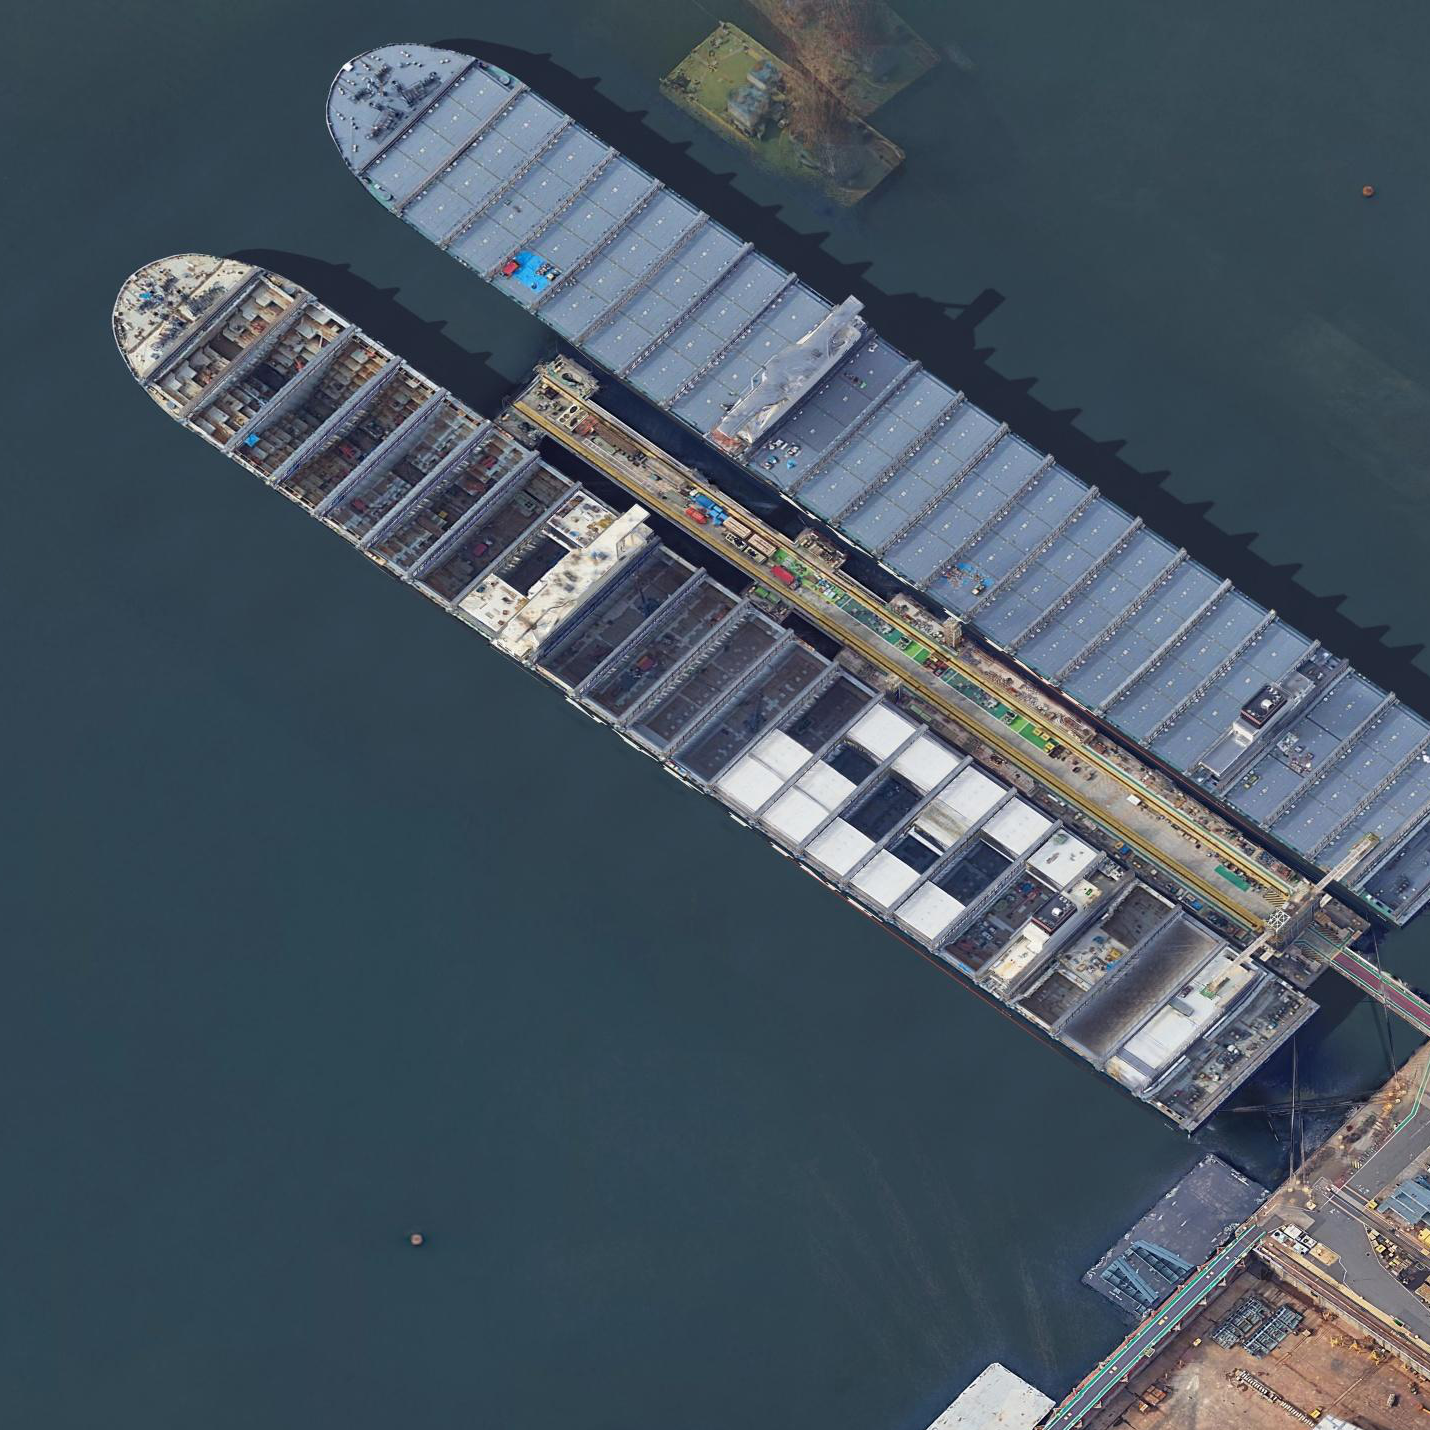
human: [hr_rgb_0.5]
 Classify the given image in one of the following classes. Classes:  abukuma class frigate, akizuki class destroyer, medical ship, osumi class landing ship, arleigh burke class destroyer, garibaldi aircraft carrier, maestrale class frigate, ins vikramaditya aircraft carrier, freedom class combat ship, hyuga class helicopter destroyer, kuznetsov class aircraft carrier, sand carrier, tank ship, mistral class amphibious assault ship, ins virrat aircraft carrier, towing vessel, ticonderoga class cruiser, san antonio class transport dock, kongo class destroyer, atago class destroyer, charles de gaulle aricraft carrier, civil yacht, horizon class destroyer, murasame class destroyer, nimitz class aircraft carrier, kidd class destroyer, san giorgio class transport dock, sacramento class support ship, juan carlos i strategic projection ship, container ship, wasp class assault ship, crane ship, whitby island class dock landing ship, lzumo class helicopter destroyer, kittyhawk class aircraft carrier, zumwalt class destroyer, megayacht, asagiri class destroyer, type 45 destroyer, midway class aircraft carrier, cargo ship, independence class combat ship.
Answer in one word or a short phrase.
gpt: Cargo ship